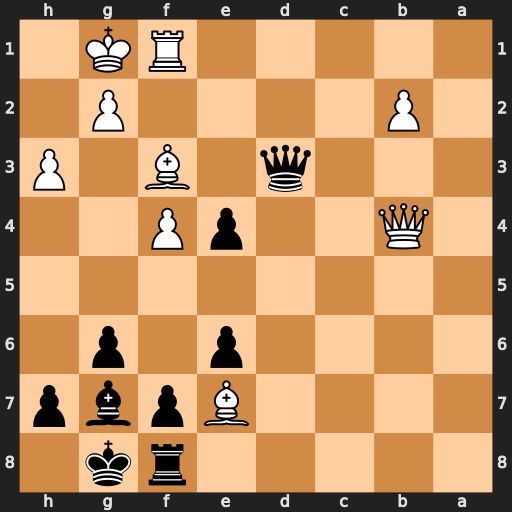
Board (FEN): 5rk1/4Bpbp/4p1p1/8/1Q2pP2/3q1B1P/1P4P1/5RK1
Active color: b
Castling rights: -
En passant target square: -
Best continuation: Bd4+ Kh2 Qxf1 Qxd4 exf3